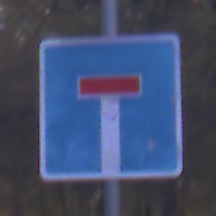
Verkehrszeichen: Sackgasse
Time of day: Night
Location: Outdoor (Suburban)
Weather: PartlyCloudy
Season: NotSpecified
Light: Artificial